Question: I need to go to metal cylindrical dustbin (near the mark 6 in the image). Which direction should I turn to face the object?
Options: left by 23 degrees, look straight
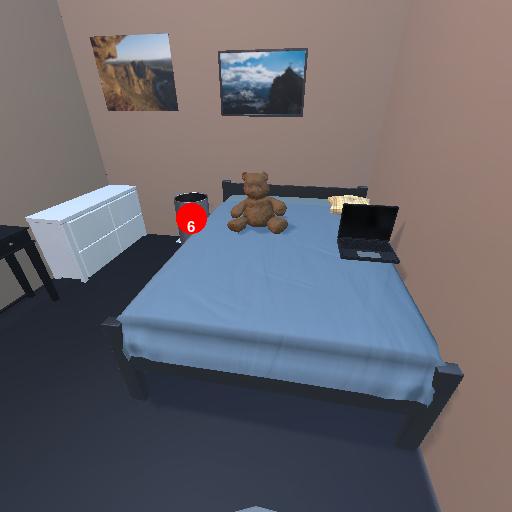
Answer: left by 23 degrees